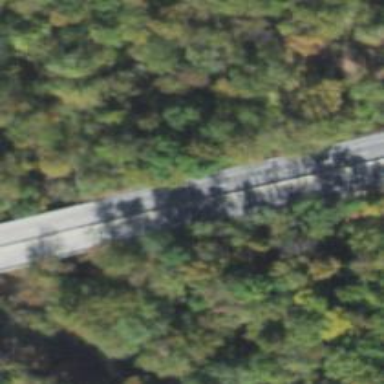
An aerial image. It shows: Primary highway bridge over expressway.